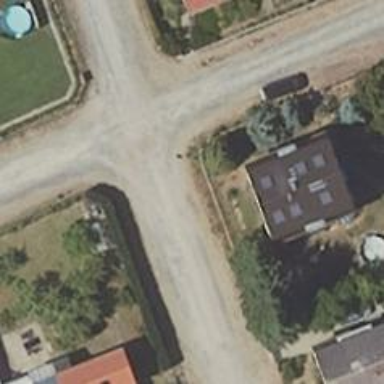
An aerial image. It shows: Residential road with sandy surface.